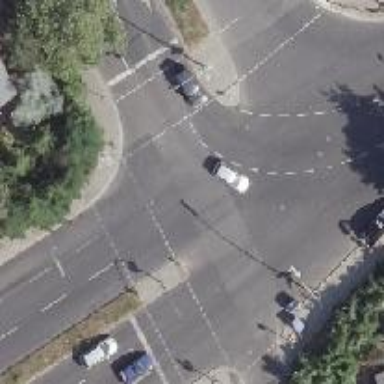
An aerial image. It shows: Asphalt footway with crossing equipped with traffic signals.